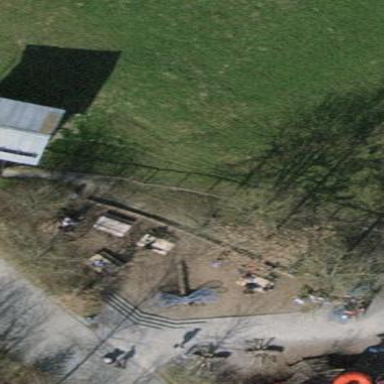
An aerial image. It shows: Picnic site with woodchips surface.